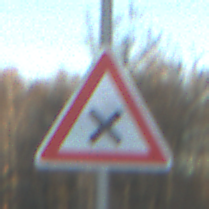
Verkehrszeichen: KreuzungOderEinmuendung
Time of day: SunriseSunset
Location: Outdoor (Nature)
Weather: Clear
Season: Winter
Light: Natural